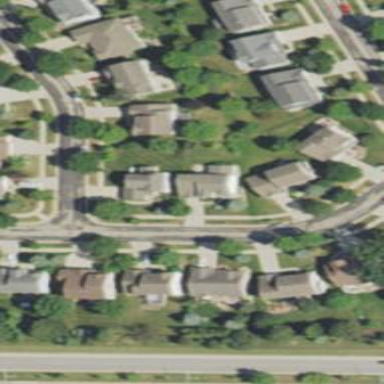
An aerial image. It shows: Sidewalk.